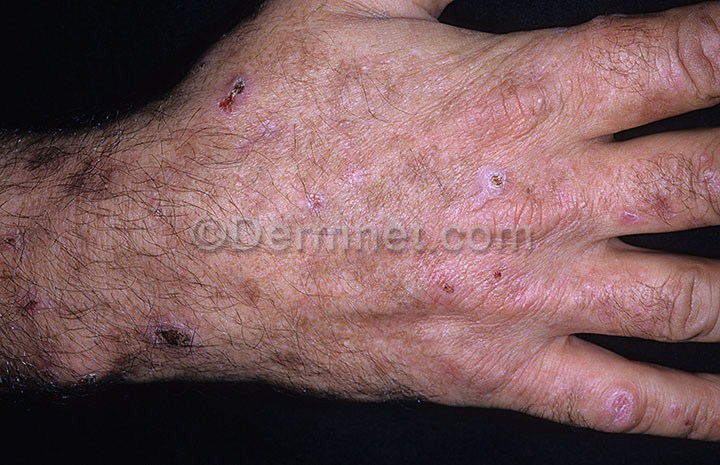
Disease: Light Diseases and Disorders of Pigmentation